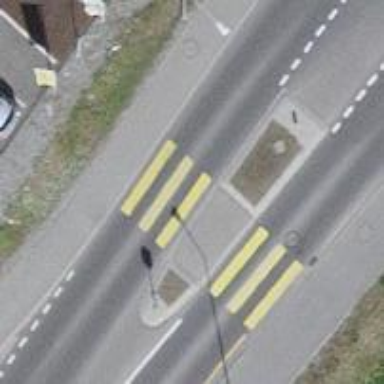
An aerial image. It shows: Pedestrian crossing with zebra markings on the footway.